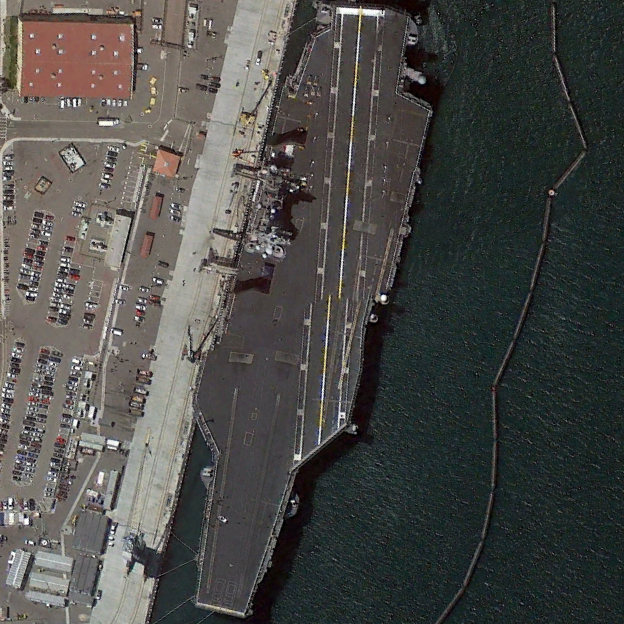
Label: Nimitz-class_aircraft_carrier